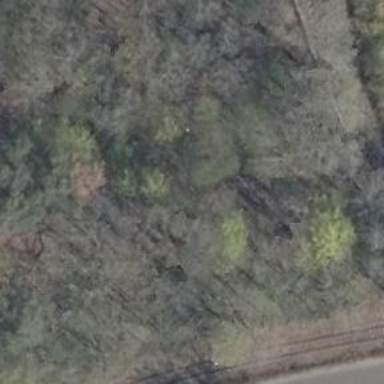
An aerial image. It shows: Abandoned railway.